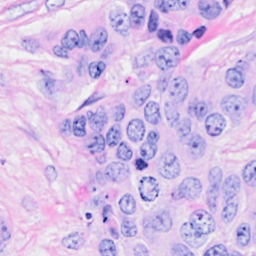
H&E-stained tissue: Breast